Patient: sex M, age 57
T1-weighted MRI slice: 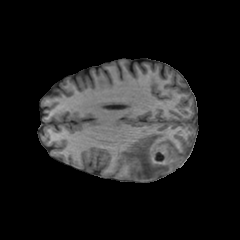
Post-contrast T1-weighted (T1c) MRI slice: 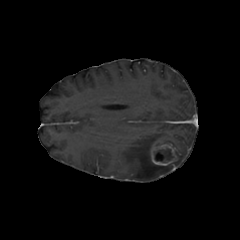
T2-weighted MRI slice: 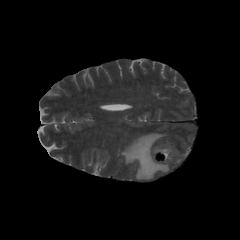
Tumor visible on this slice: yes
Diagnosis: Glioblastoma, IDH-wildtype
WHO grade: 4